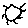
Label: sun